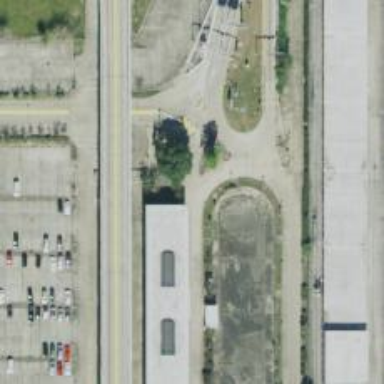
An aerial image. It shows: Busway road.